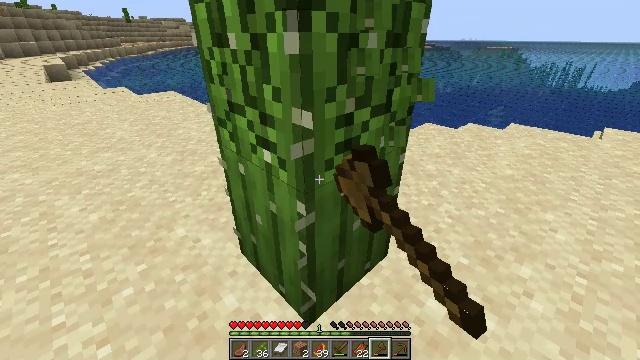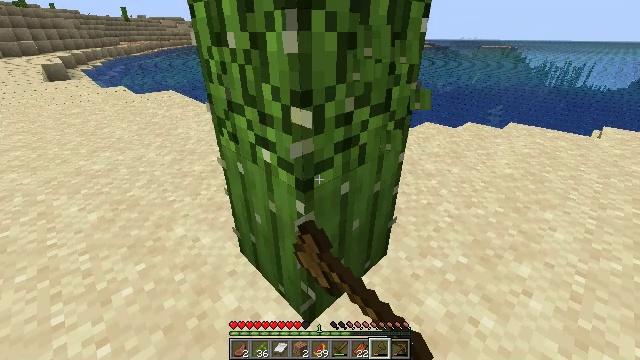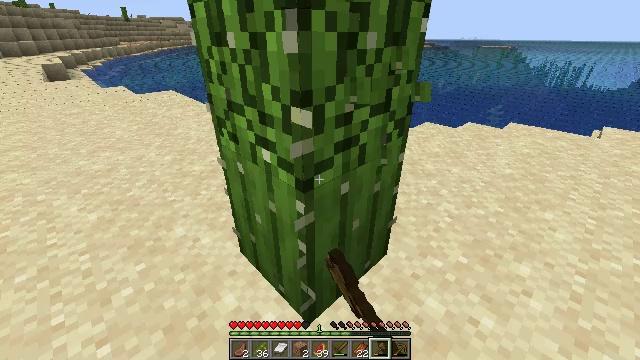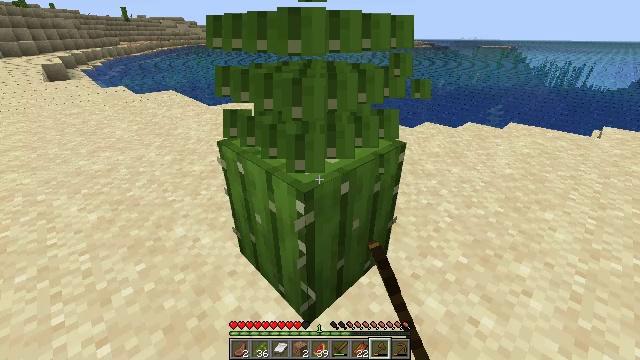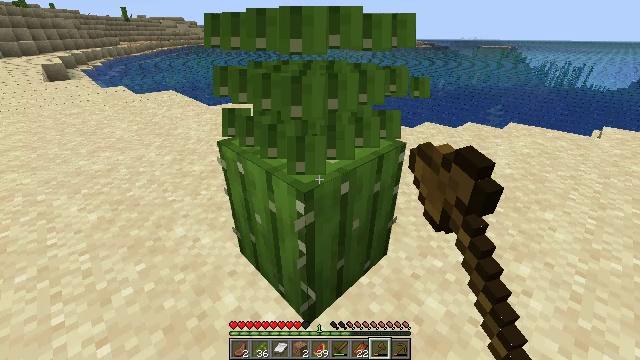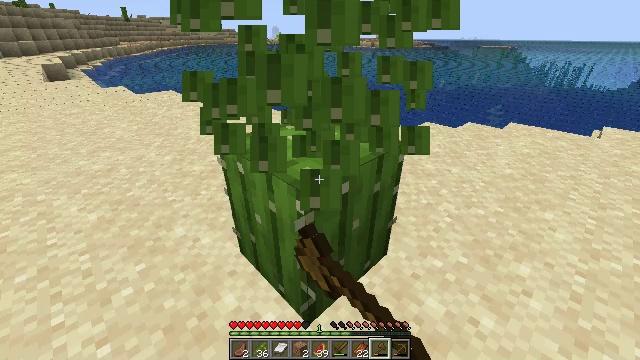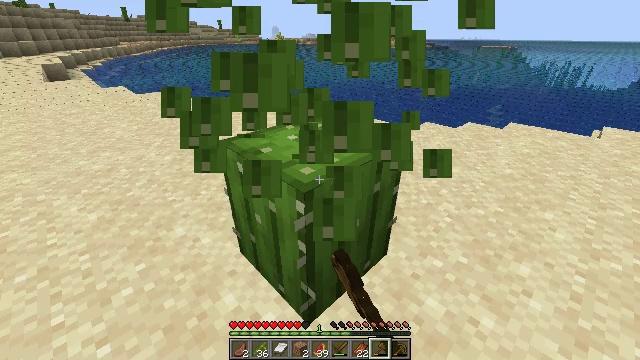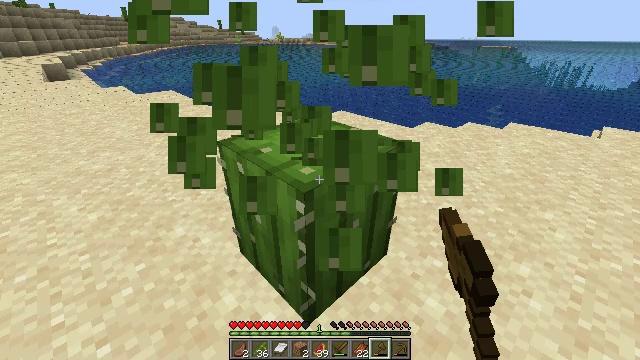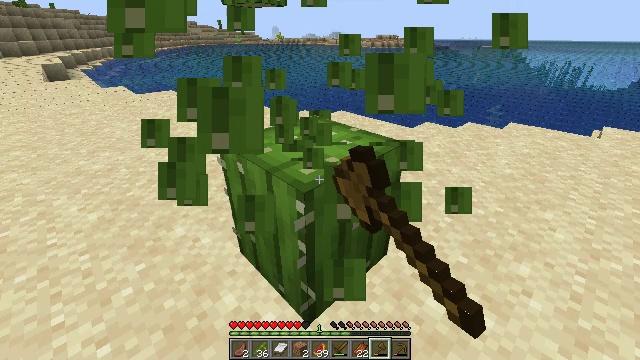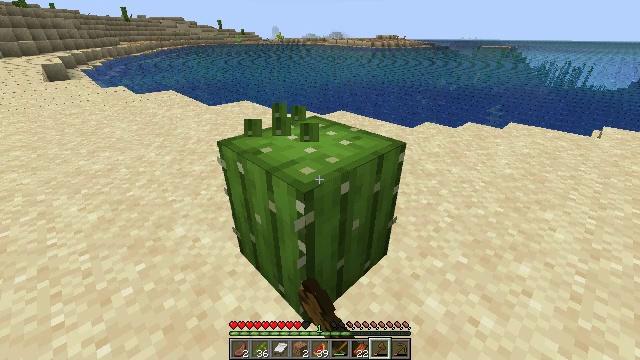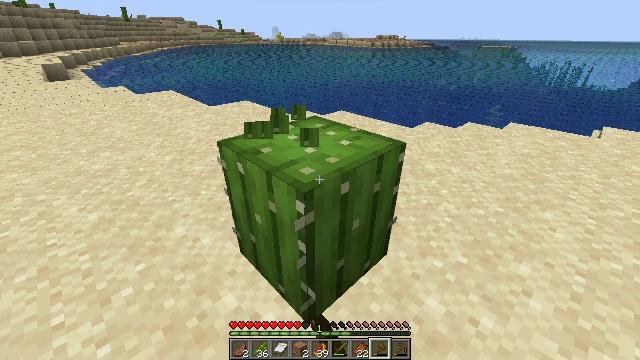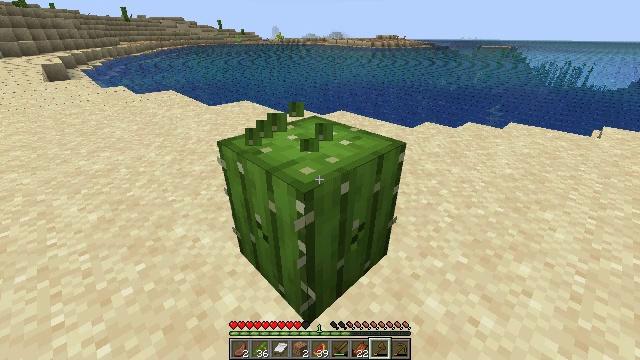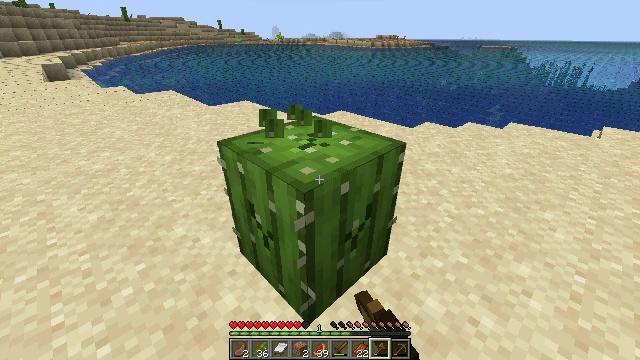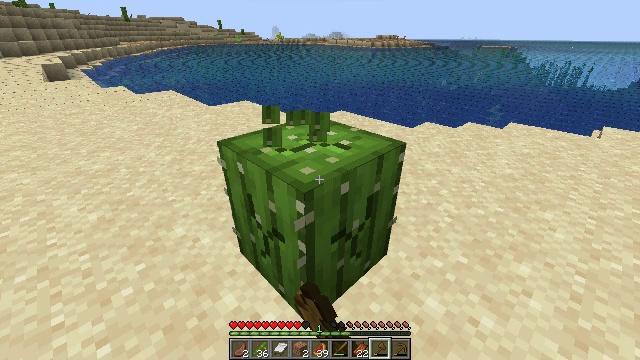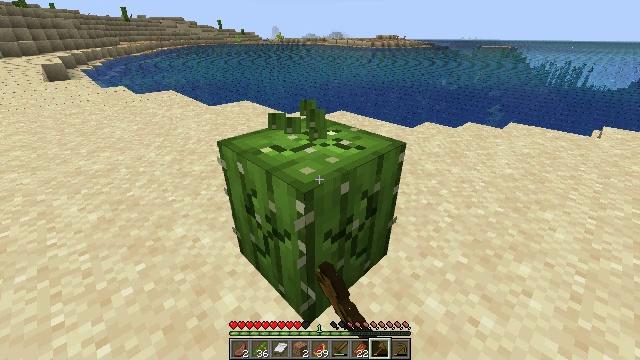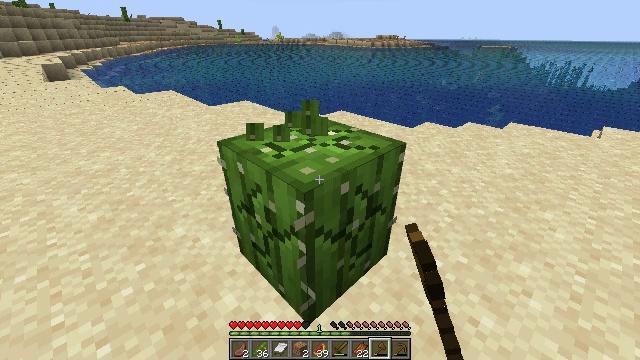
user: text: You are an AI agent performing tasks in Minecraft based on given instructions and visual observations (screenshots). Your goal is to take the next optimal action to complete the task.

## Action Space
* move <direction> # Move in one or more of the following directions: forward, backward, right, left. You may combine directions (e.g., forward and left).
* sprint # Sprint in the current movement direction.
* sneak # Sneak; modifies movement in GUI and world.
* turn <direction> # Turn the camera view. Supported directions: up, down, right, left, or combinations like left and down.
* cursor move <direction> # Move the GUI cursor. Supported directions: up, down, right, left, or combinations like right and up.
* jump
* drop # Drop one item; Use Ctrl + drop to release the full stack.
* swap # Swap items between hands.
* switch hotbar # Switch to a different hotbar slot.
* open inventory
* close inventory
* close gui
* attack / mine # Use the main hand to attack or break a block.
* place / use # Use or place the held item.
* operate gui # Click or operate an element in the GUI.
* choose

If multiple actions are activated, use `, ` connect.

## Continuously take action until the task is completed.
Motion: motion action
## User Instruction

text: Break the cactus block.
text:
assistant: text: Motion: attack / mine
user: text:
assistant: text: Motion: attack / mine
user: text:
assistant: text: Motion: attack / mine
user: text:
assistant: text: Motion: attack / mine
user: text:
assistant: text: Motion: attack / mine
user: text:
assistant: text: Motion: attack / mine
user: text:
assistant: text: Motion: attack / mine
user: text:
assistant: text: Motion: attack / mine
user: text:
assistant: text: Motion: attack / mine
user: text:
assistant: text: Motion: attack / mine
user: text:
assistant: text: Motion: attack / mine
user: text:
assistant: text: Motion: attack / mine
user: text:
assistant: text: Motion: attack / mine
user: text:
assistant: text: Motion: attack / mine
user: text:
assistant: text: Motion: attack / mine
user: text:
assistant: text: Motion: attack / mine
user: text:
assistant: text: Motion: attack / mine
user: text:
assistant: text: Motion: attack / mine
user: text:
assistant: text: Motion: attack / mine
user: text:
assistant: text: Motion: attack / mine
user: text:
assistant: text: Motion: attack / mine
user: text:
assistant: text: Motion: attack / mine
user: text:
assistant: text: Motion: attack / mine
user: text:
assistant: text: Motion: attack / mine
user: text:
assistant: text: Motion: attack / mine
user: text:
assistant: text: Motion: move forward, attack / mine
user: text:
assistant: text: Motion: move forward, attack / mine
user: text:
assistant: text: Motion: move forward, attack / mine
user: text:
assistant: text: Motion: move forward, turn right, attack / mine
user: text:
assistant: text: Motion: move forward and move left, turn right